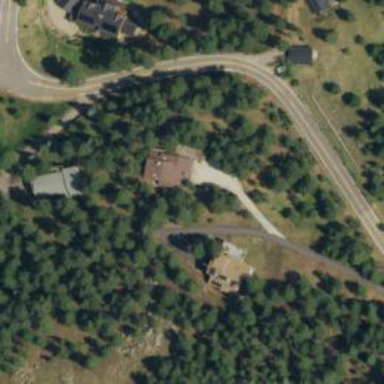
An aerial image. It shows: Driveway leading to service road.